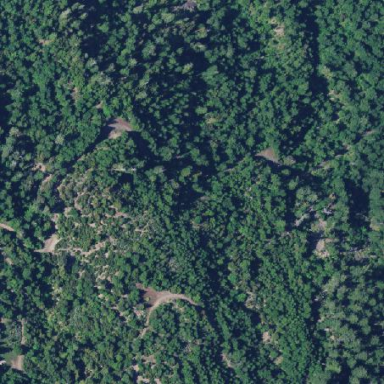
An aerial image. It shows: Forest area.